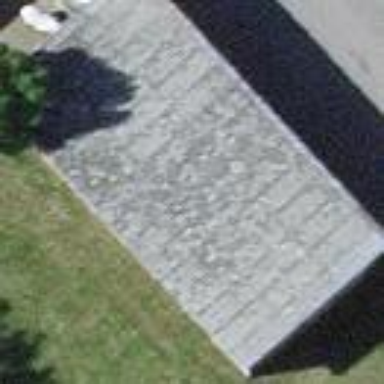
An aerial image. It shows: Group of garages.